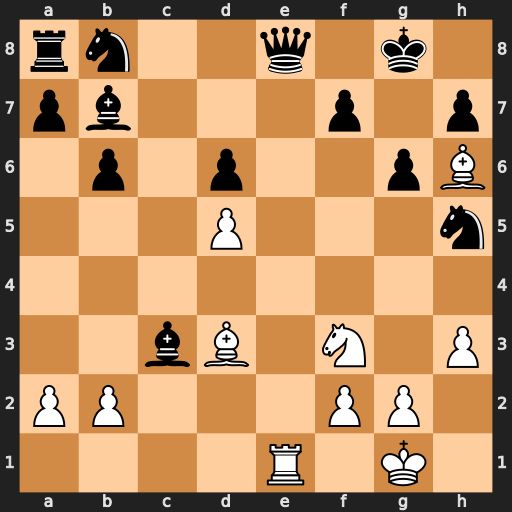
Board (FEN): rn2q1k1/pb3p1p/1p1p2pB/3P3n/8/2bB1N1P/PP3PP1/4R1K1
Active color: w
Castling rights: -
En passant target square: -
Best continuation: Rxe8#